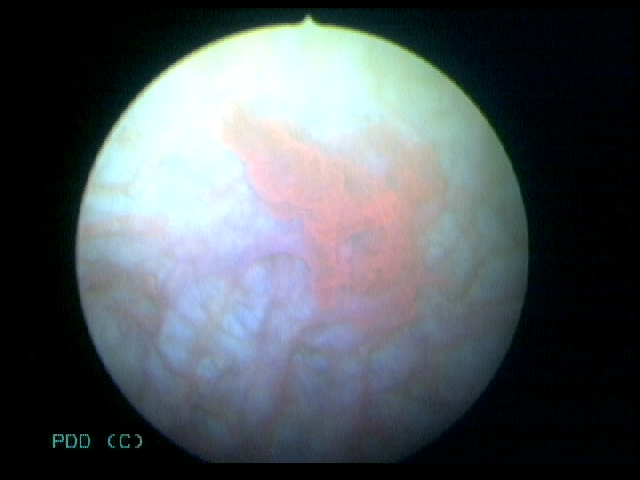
Modality: BLC
Class: Non-malignant
Subclass: BenignNOS
Lesion: L2
Morphology: Papillary
Bladder cancer association: No